Question: The problem :

HTML
'''
<div class="visible-sm visible-xs " id="aatablet" style="padding-left: 0px; padding-bottom:10px; padding-top:10px; text-align: center;">
<table border="1">
<tr>
<td colspan="4" class="item_title">
<div style="padding-top:5px;">
Available at:
</div>
</td>
</tr>
<tr>
<td >
<img src="img/amazon-lrg.gif" alt="amazon" />
</td>
<td>
<img src="img/ebay-lrg.gif" alt="ebay" />
</td>
<td >
<img src="img/tomatomill-lrg.gif" alt="tomatomill" />
</td>
<td ><img src="img/BBG-lrg.gif" alt="BBG" />
</td>
</tr>
<tr>
<td >
</td>
<td>
<img src="img/sears-lrg.gif" alt="sears" />
</td>
<td >
<img src="img/healthcraft-home-logo.gif" alt="Healthcraft" title="Healthcraft" />
</td>
<td >
<img src="img/paradisecozycabins.jpg" alt="paradisecozycabins" title="paradisecozycabins" />
</td>
</tr>
</table>
</div>
'''
CSS
'''
#aatablet > table {
margin:0 auto;
}
'''
Framework:bootstrap 3.4.
I want to make td of tomato logo width 100px not 178px like Helt Craft and td of Paradise(last td) 50px not 150px like BIGGAME.
Can someone help me ?I'm not good at making custom tables.Is it possible to do it whit only CSS?
Ty all.
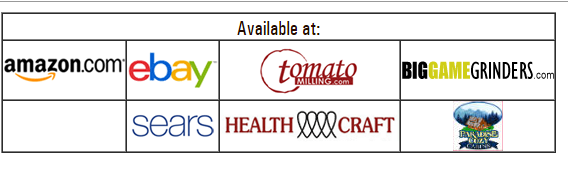
Answer: You can give 'inline:block' for td and give separate widths. Target each 'td' using ':nth-of-type'
'''
td{
display: inline-block;
}
tr:first-child td:nth-of-type(3){
width: 100px;
}
tr:last-child td:nth-of-type(4){
width: 50px;
}
'''